Frequency: 55000
Velocity: 0,1705
Power: 8,2
Pulse duration: 0,0000001
Pass count: 1
Magnification: 10
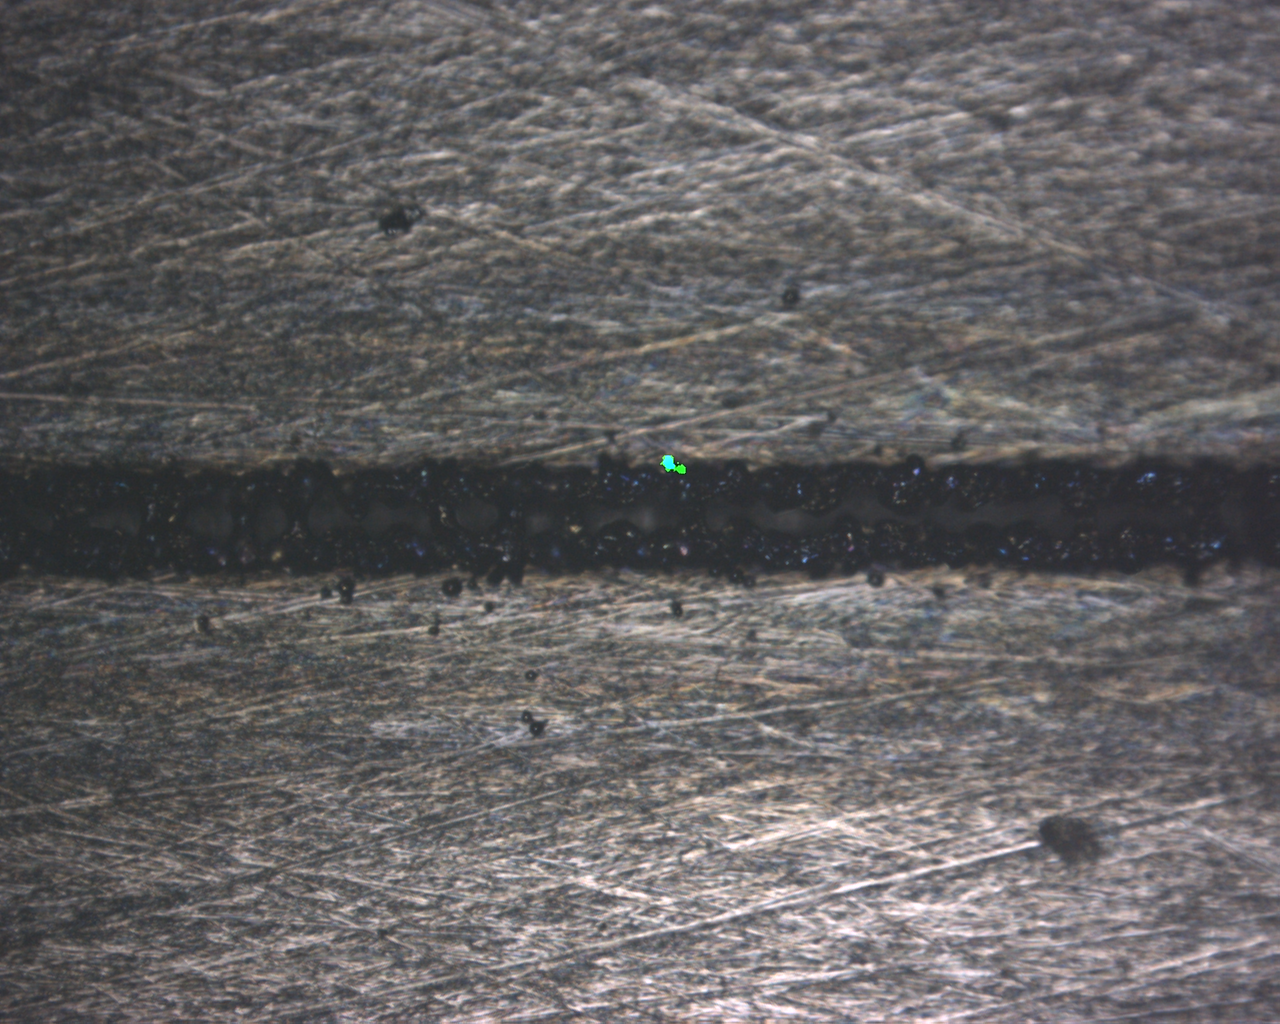
Measured width: 137.037
Other width: 58.248